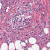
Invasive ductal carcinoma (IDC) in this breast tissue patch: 1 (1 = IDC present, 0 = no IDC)